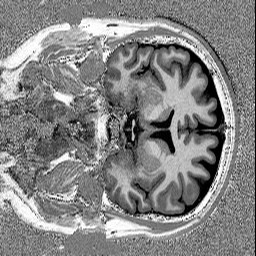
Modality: UNIT1
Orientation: coronal
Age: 37
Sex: male
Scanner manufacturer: siemens
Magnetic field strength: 3 T
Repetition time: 5 s
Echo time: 0.00298 s